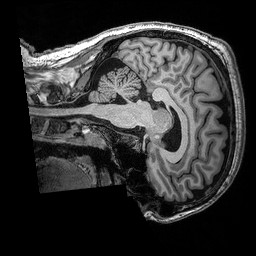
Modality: T1w
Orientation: sagittal
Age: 41
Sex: male